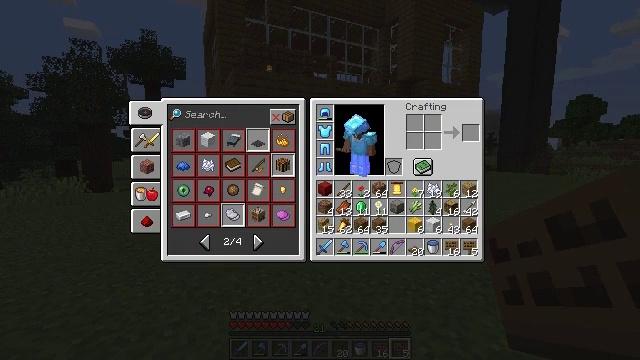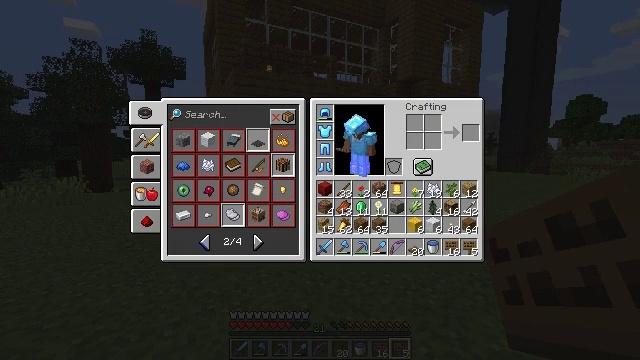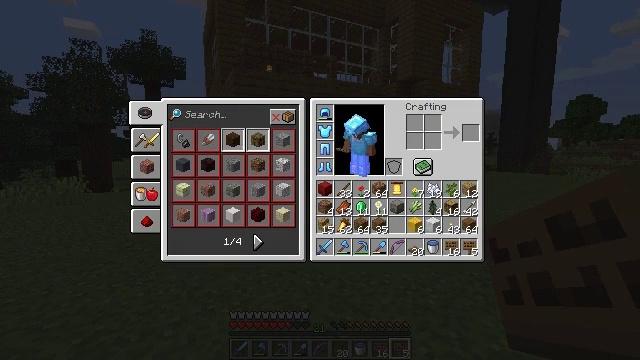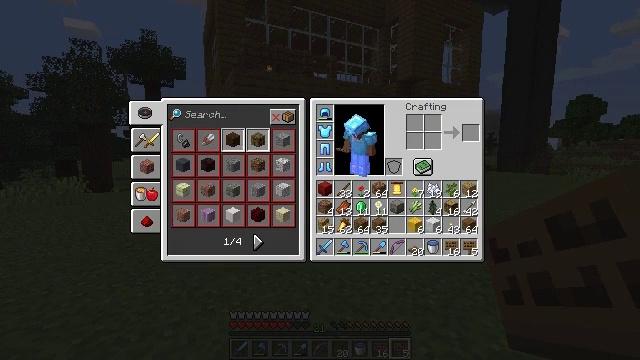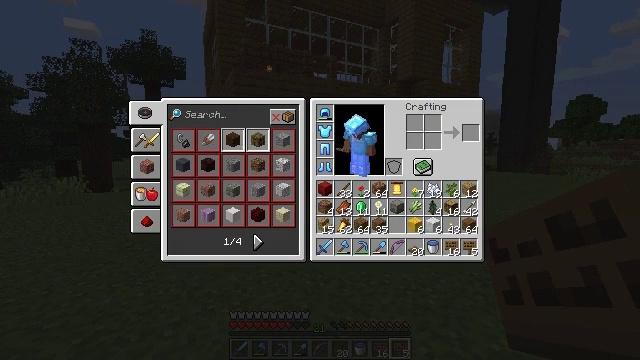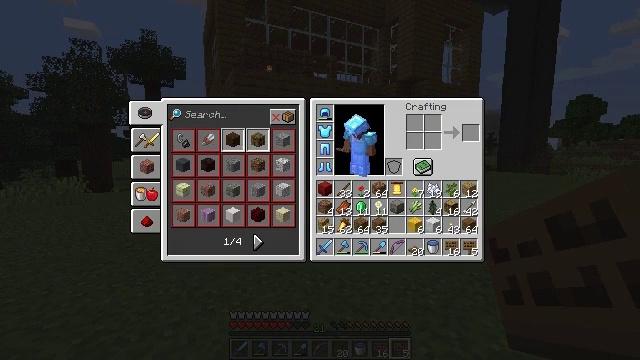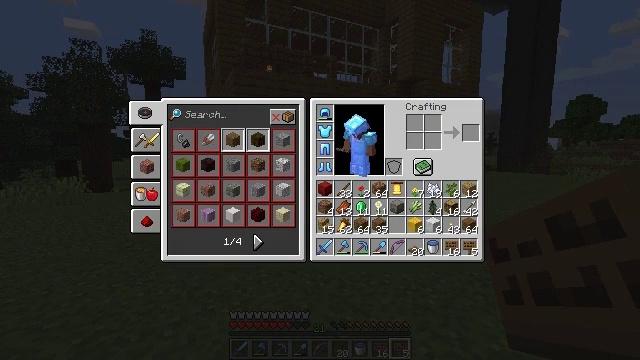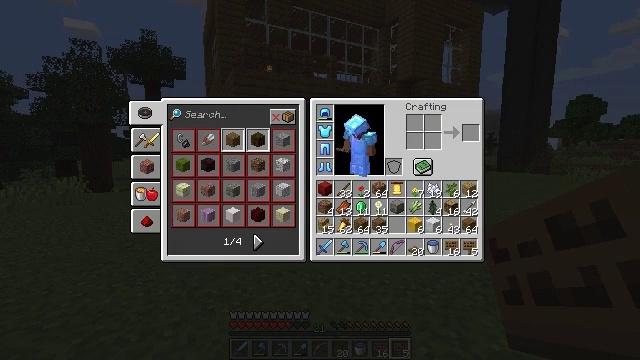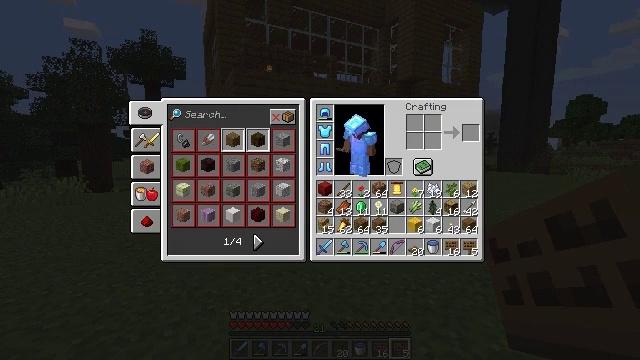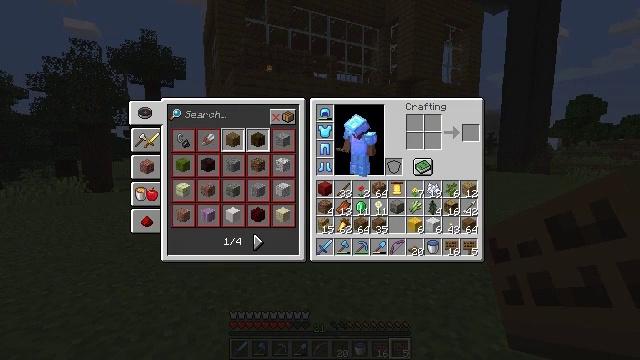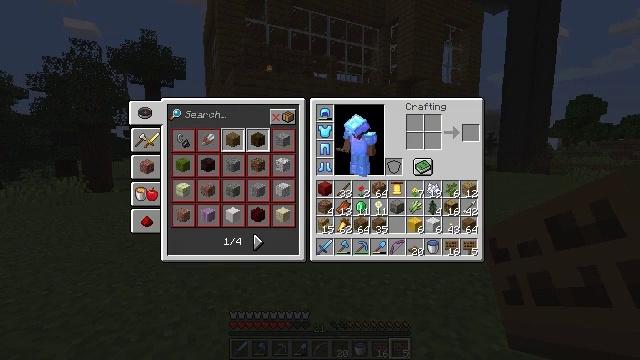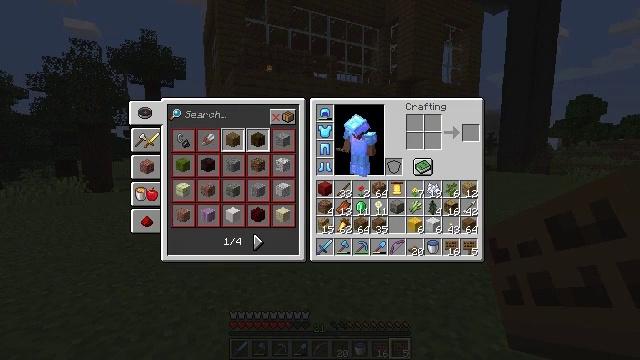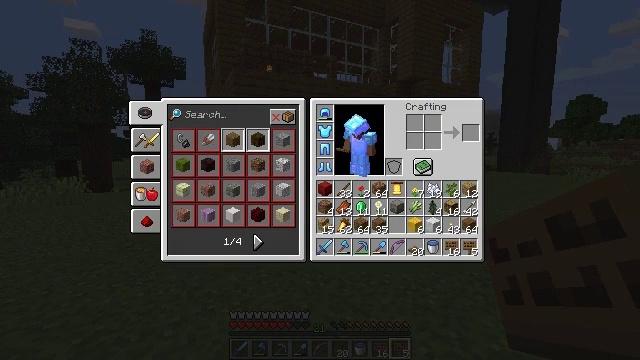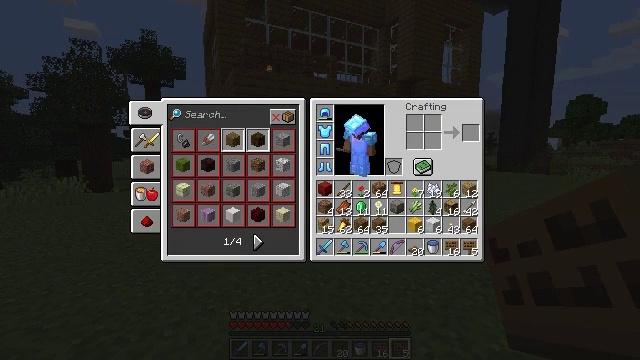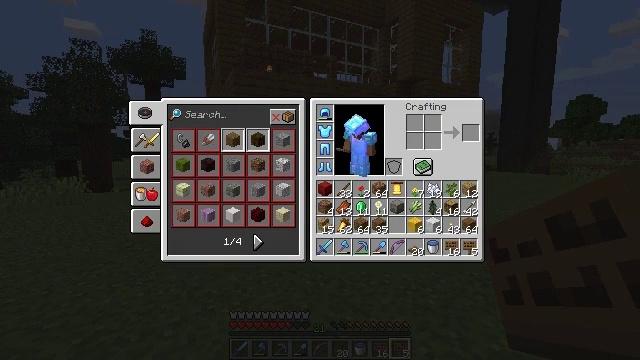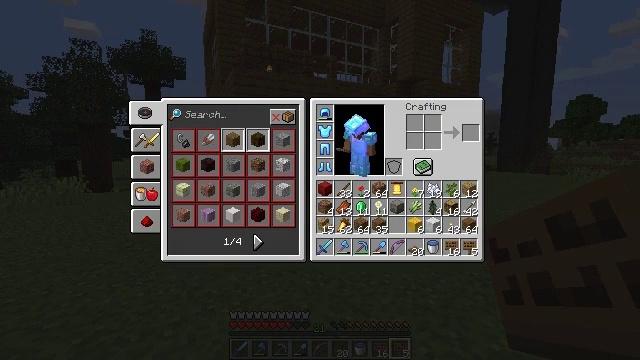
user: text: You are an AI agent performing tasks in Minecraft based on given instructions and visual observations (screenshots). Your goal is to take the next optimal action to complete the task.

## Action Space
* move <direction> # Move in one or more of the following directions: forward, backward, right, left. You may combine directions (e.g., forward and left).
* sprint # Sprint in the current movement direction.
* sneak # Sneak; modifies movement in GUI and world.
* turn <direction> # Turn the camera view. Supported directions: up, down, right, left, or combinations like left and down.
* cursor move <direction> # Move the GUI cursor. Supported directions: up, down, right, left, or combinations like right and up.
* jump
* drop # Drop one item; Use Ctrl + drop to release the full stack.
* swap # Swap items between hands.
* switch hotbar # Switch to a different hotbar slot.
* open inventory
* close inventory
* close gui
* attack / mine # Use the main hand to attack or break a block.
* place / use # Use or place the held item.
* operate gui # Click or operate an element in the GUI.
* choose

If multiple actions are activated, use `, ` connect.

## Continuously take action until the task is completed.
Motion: motion action
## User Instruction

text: Drop a spruce sign.
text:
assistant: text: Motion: no_op
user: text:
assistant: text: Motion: operate gui
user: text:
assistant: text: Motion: operate gui
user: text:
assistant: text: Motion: no_op
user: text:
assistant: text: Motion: no_op
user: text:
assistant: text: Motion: no_op
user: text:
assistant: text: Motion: no_op
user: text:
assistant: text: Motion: no_op
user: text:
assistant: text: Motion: no_op
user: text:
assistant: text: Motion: no_op
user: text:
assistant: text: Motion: no_op
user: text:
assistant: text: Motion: no_op
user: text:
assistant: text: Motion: no_op
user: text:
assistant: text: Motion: no_op
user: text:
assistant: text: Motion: operate gui
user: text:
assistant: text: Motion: operate gui
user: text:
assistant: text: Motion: operate gui
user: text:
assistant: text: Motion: cursor move left and up
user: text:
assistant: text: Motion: cursor move left and up
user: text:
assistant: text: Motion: no_op
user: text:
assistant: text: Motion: no_op
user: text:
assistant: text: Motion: no_op
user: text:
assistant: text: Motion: cursor move left and up
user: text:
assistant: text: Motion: cursor move left and up
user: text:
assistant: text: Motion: no_op
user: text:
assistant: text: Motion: operate gui
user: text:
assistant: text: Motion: operate gui
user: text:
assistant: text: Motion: operate gui
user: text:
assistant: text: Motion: cursor move down
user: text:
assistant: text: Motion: cursor move down